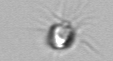
Label: Balanion